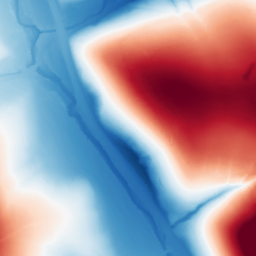
Category: classical
Decomposition family: gaussian
Decomposition parameters: sigma: 100
Upsampling method: cubic_catmull_rom
Upsampling parameters: scale: 4
Upsampling scale: 4